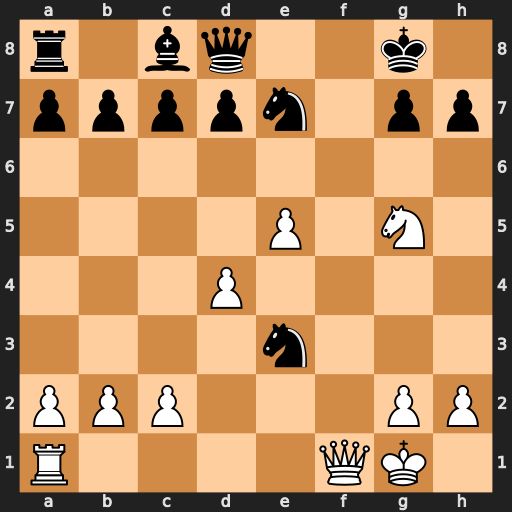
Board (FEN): r1bq2k1/ppppn1pp/8/4P1N1/3P4/4n3/PPP3PP/R4QK1
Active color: w
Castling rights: -
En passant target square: -
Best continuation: Qf7+ Kh8 Qh5 Qg8 Nf7+ Qxf7 Qxf7